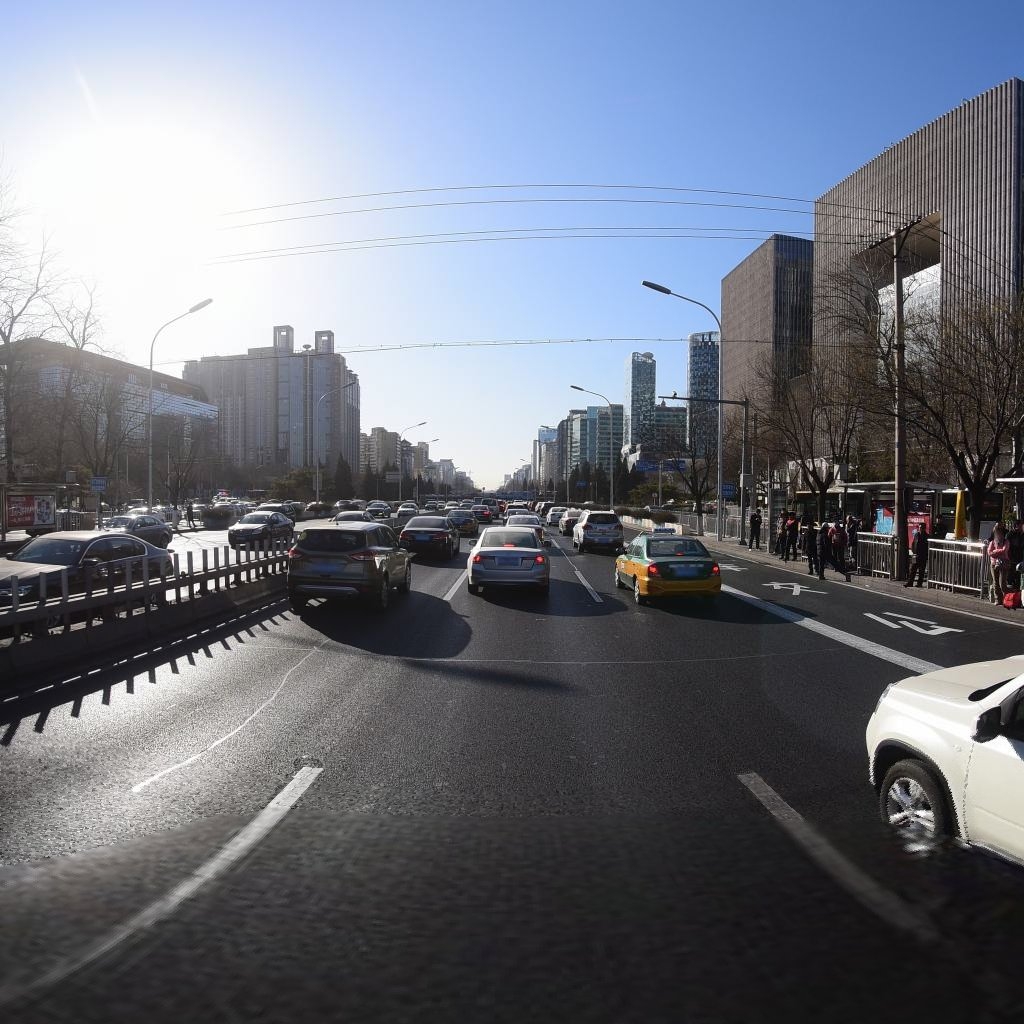
Region: Dongcheng
Road damage annotations: transverse patch, longitudinal patch, longitudinal patch